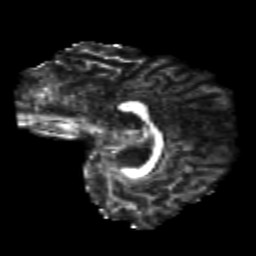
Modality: FA
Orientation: sagittal
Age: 21
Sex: female
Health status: healthy
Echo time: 0.074 s